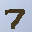
Label: 7